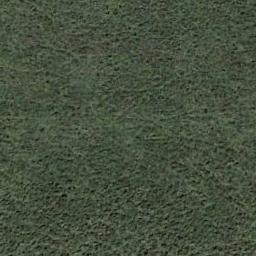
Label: meadow